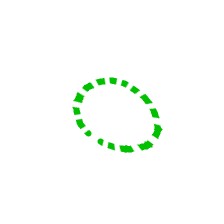
Shape: circle